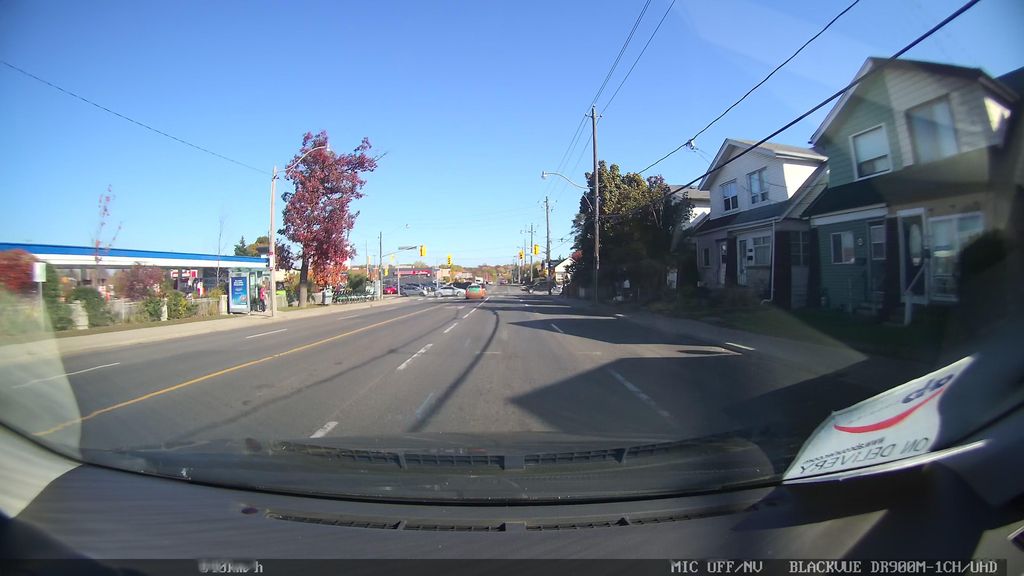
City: toronto